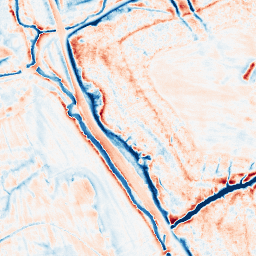
Category: edge_preserving
Decomposition family: anisotropic_diffusion
Decomposition parameters: iterations: 50
kappa: 30
gamma: 0.15
Upsampling method: quartic
Upsampling parameters: scale: 4
Upsampling scale: 4